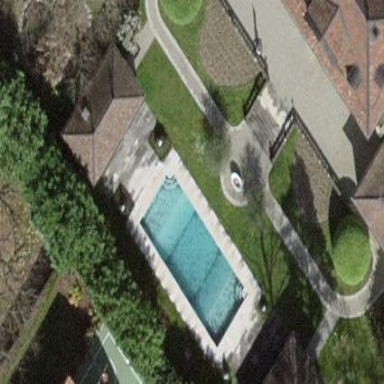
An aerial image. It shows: Outdoor swimming pool on leisure land.